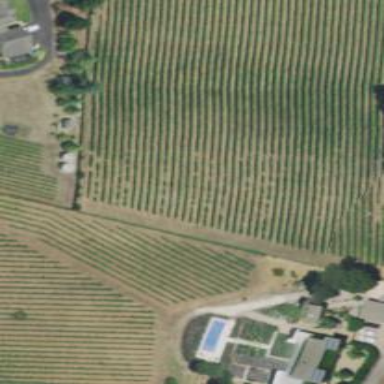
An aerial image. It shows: Vineyard with wine grapes as the crop.